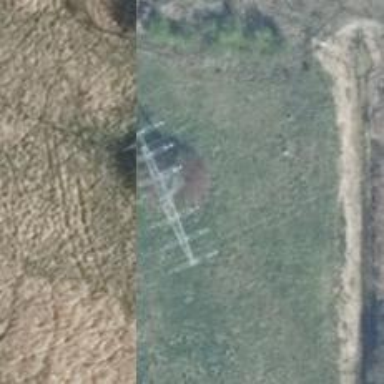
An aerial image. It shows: Power line is depicted.